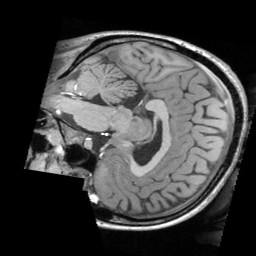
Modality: T1w
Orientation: sagittal